Field crop: maize
Growth stage: 2
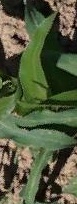
Species: maize